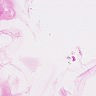
Metastatic tissue present: no